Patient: sex M, age 54
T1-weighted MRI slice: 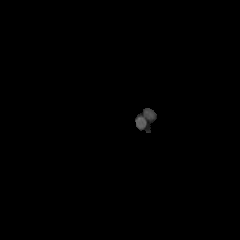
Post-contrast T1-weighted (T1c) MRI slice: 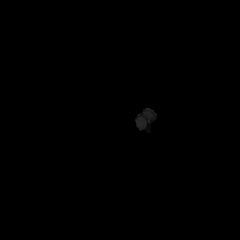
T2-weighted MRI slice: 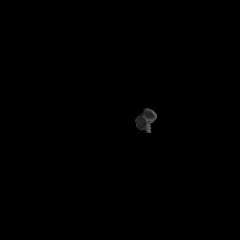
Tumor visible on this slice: no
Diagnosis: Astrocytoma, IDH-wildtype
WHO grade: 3